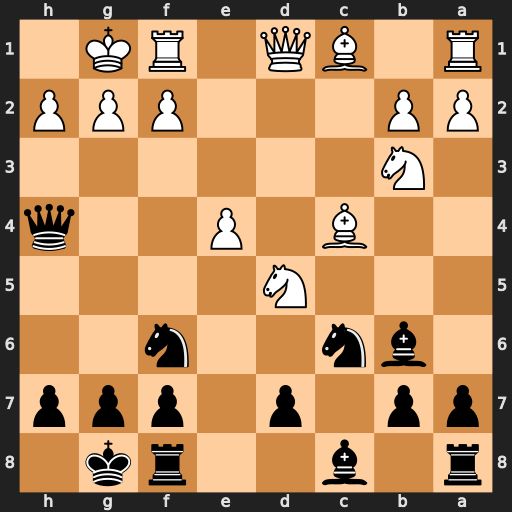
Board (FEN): r1b2rk1/pp1p1ppp/1bn2n2/3N4/2B1P2q/1N6/PP3PPP/R1BQ1RK1
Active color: b
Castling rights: -
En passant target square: -
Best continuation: Ng4 Bf4 Bxf2+ Rxf2 Qxf2+